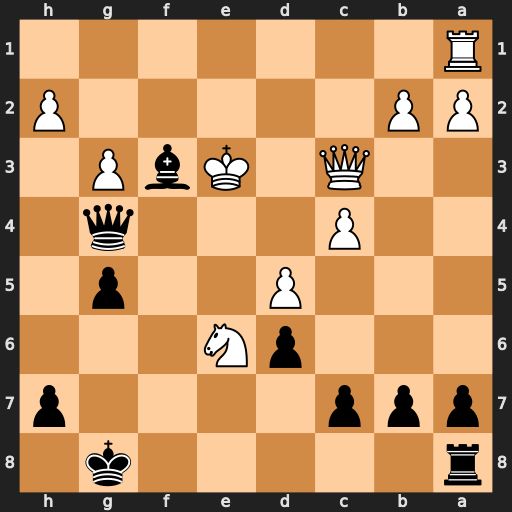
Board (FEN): r5k1/ppp4p/3pN3/3P2p1/2P3q1/2Q1KbP1/PP5P/R7
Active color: b
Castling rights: -
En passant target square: -
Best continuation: Qe4+ Kd2 Qe2+ Kc1 Qd1#